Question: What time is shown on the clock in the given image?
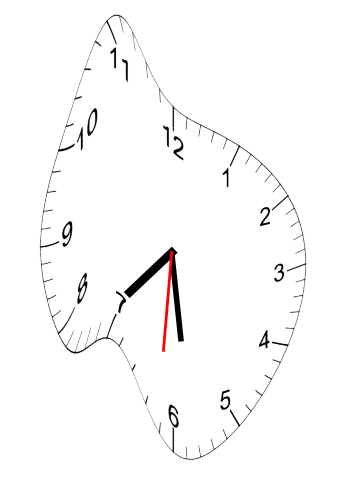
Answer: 07:28:31